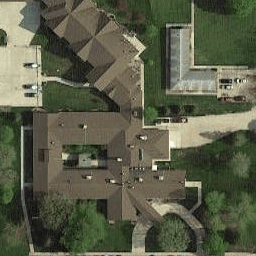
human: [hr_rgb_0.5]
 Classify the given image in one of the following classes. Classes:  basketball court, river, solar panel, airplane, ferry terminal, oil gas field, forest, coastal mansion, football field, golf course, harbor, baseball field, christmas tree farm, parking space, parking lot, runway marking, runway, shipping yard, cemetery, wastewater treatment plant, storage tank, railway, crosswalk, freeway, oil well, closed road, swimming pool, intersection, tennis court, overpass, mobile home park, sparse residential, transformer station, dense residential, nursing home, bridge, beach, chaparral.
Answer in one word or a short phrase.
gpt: nursing home